Question: I'm relatively new to R and want to make boxplots based on my data, in which each category will be plotted based on Price. My data is in the form:

For example I would like to have a boxplot of price vs storage where Storage would be categorized as 64GB, 256GB, other_GB, NA_GB. How to group those into one category "storage" would be useful as well. After an initial boxplot I could tell price and the other variables were scaled differently so I want to know how to make R recognize "1" for a variable like 64 GB means to count one 64 GB that sold at the corresponding price. Thanks for any help
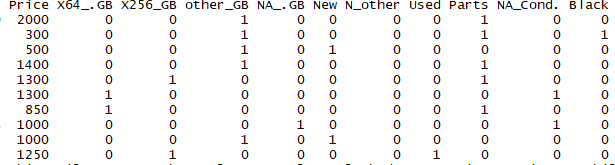
Answer: You haven't provided any sample data, so I'm simulating some data similar to yours to demonstrate.
'''
set.seed(2017);
df <- cbind.data.frame(
Price = sample(85:200, 20) * 100,
x64_GB = sample(c(0, 1), 20, replace = T),
x256_GB = sample(c(0, 1), 20, replace = T),
other_GB = sample(c(0 ,1), 20, replace = T));
library(tidyverse);
df %>%
gather(key, value, 2:4) %>%
filter(value > 0) %>%
ggplot(aes(key, Price)) + geom_boxplot()
'''
<URL>
Explanation: Change your data from wide to long format, remove '0's, and use 'ggplot' to show 'Price' distribution per 'key' as boxplot.
If you want to change the order of the boxplots, have a look at <URL>.